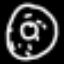
Label: donut